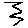
Label: zigzag